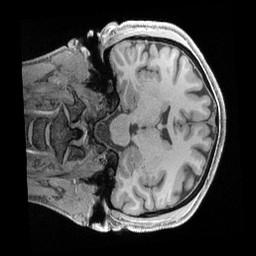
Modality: T1w
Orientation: coronal
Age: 39
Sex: male
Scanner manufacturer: siemens
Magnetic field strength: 3 T
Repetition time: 2.4 s
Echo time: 0.00241 s